Question: I am developing an application which has a list view with image. I planned to use lrucache to cache the image.Before implementing i just want to know is there any efficient way to do this(The list view is more or less like a Facebook new feed screen which shows images, comments, title etc)

Need some suggestion on implementing this efficiently.
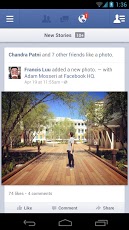
Answer: You can use the already available Universal Image Loader library.
More info here : <URL>